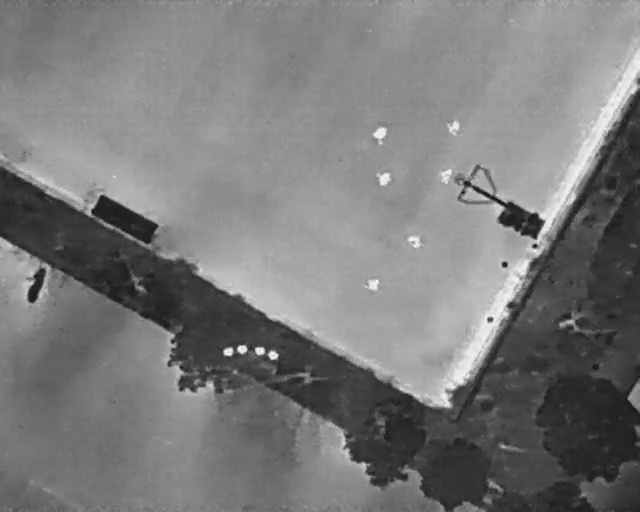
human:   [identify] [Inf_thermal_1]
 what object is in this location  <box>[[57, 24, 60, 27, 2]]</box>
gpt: <ref>1 medium person at the top</ref>

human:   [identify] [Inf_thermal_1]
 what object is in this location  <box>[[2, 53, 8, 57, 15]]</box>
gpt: <ref>1 large bicycle at the left</ref>